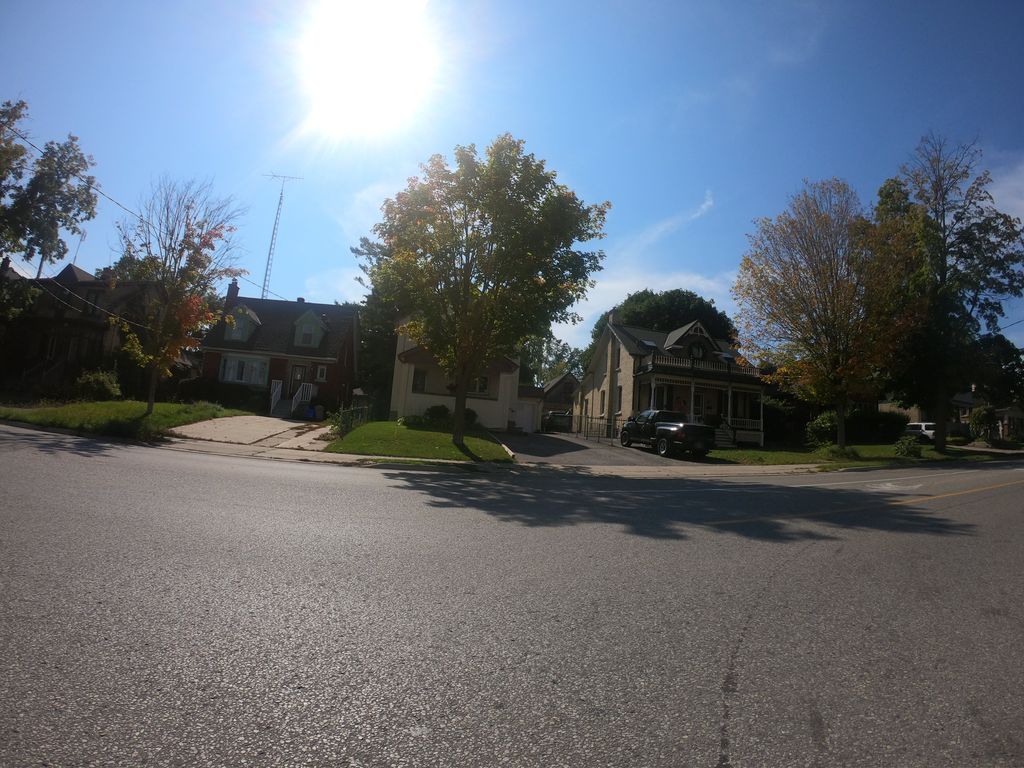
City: kitchener-waterloo